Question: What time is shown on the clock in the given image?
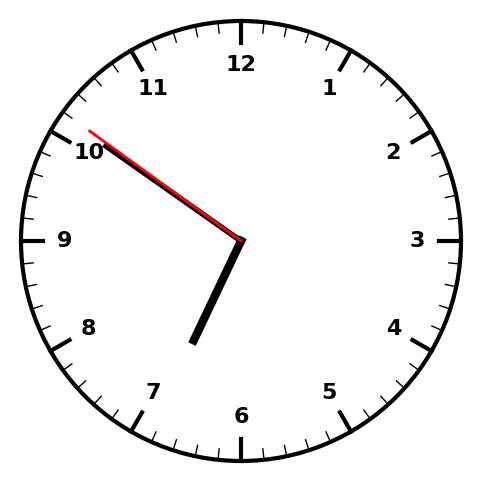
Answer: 06:50:51